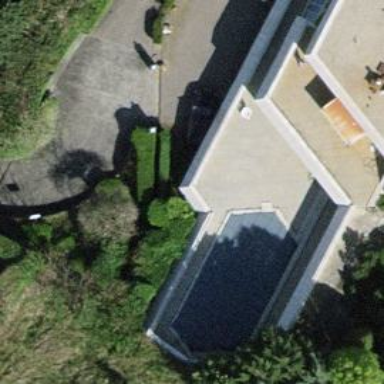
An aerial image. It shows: Swimming pool located in leisure land.